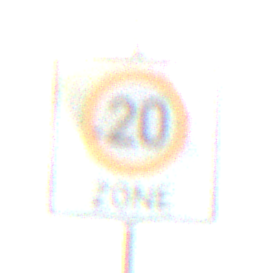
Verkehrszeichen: BeginnZone20
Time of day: SunriseSunset
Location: Outdoor (Nature)
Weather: PartlyCloudy
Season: NotSpecified
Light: Natural